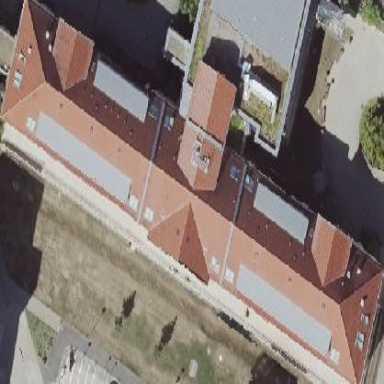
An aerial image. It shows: Hospital building.